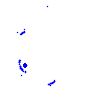
Particle: electron